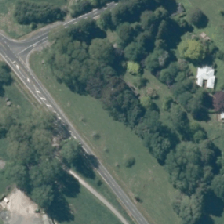
Land cover: deciduous_hardwood